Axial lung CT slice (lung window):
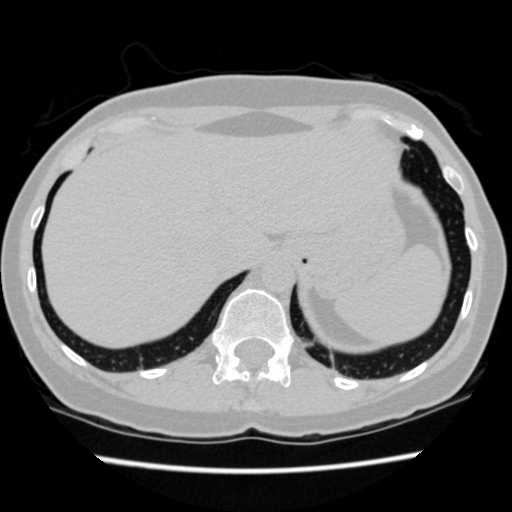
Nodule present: no